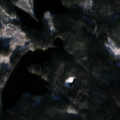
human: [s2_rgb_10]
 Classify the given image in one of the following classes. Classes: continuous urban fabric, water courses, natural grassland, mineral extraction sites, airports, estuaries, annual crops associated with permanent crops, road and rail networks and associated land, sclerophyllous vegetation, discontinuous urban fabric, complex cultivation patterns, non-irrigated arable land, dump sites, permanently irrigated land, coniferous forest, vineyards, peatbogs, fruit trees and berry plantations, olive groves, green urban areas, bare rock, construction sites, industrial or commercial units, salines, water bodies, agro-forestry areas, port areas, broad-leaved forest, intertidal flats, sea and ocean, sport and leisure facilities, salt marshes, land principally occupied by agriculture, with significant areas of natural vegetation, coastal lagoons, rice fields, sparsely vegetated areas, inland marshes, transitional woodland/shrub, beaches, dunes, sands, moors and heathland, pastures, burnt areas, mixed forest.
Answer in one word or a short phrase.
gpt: coniferous forest, mixed forest